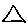
Label: triangle